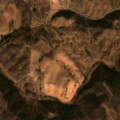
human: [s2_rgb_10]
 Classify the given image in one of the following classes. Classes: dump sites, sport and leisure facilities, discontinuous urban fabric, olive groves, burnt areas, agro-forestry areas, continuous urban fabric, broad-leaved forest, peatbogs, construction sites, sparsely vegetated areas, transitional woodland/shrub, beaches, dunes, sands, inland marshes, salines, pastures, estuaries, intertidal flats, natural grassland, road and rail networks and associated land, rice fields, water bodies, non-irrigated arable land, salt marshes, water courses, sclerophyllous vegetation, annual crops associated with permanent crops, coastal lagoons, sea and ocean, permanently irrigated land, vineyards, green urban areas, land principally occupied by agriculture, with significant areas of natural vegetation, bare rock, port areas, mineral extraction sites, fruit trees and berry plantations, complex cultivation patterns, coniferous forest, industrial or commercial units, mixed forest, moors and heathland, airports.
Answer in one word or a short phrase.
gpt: non-irrigated arable land, land principally occupied by agriculture, with significant areas of natural vegetation, broad-leaved forest, transitional woodland/shrub